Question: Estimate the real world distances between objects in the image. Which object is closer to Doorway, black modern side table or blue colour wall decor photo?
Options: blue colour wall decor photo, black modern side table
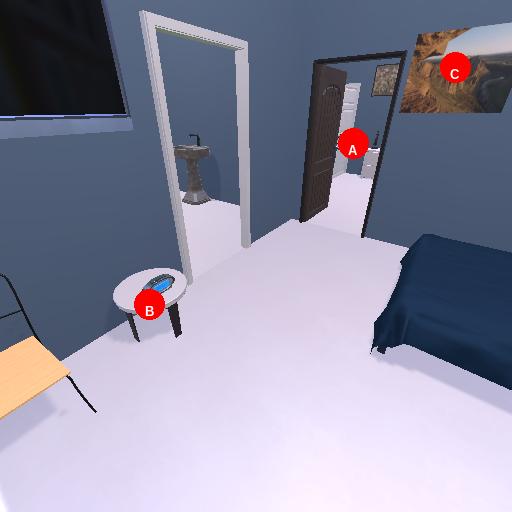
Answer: blue colour wall decor photo